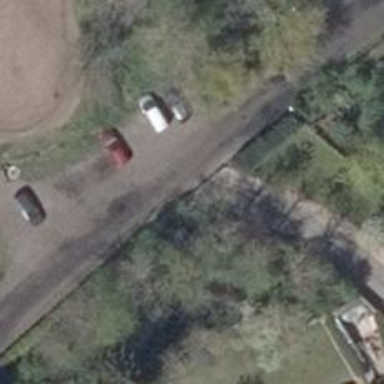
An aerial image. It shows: Residential road with dirt surface.